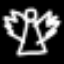
Label: angel